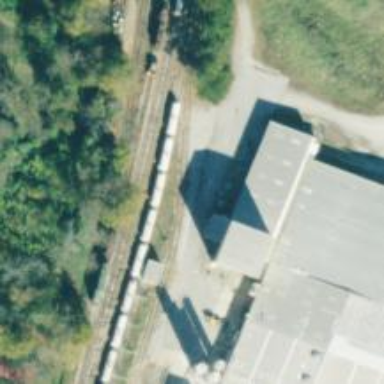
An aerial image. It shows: Rail spur service.